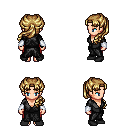
a pixel art fantasy rpg character, female body template, human, light skin, gray robe, red pants, blonde princess hairstyle, white cloth bracers, black shoes, four views (front, back, left, right), 2x2 character sprite sheet, small pixel art, hard edges, no anti-aliasing